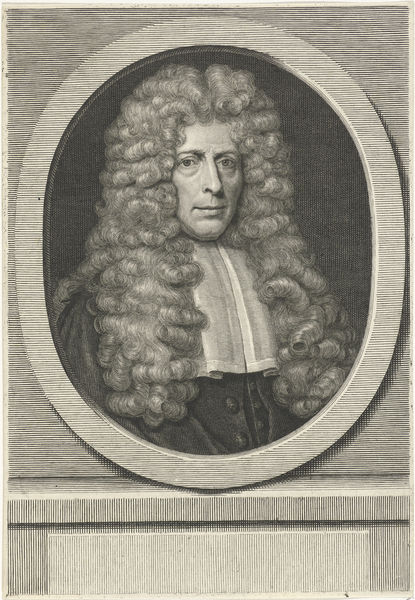
Titel: Portret van Dirk Schelte
Künstler: Pieter van Gunst
Standort: Amsterdam
Institution: Rijksmuseum
Schlagwörter: white, window, aristocracy, black, collar, face, formal, gray, grey, hair, nose, portrait, robe, man, head, eyes, drawing, frame, gaze, oval, chin, mouth, buttons, curls, shelf, clothes, pencil, circle, lips, eyebrows, rich, fashion, wig, aristocrat, curly, lawyer, direct, beethoven, powdered wig, lenin, newton, bttons, porthole